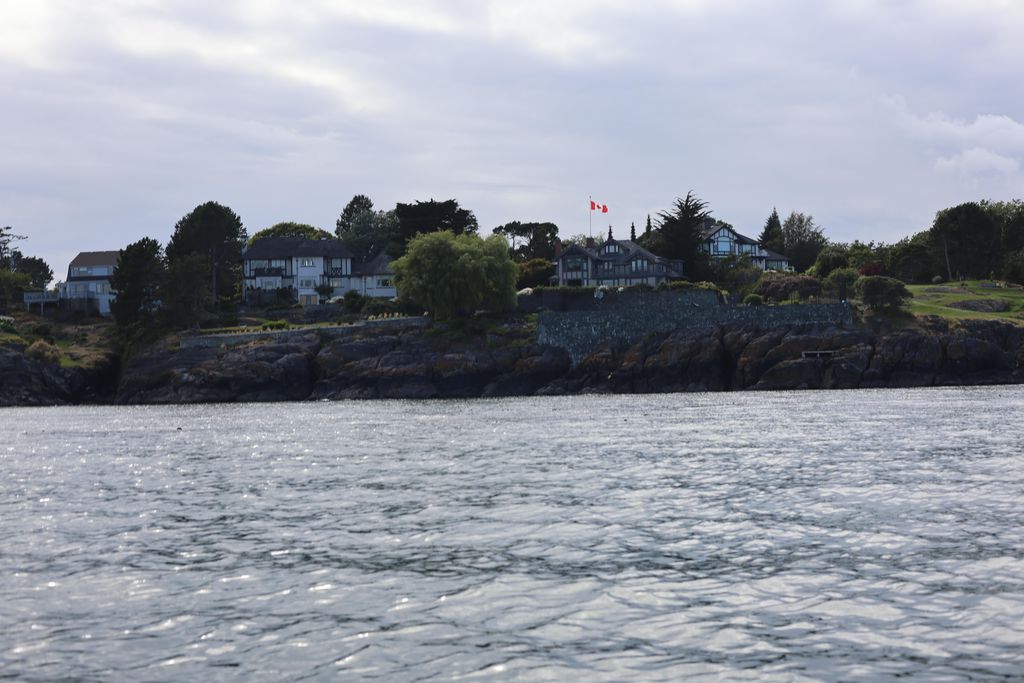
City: victoria